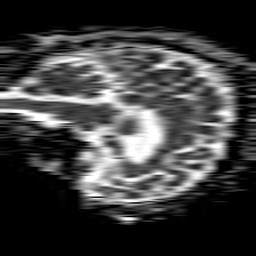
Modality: ADC
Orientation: sagittal
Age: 70
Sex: female
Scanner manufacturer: philips
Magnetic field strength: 1.5 T
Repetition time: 4.6 s
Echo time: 0.08631 s